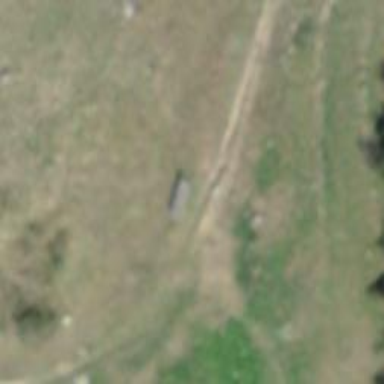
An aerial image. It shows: Brown bench in the vicinity.